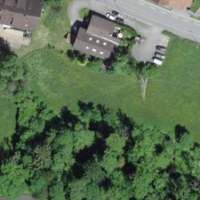
EUNIS habitat code: 41
Species observed at this site:
Filipendula ulmaria